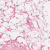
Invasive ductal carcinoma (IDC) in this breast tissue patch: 0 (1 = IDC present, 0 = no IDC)